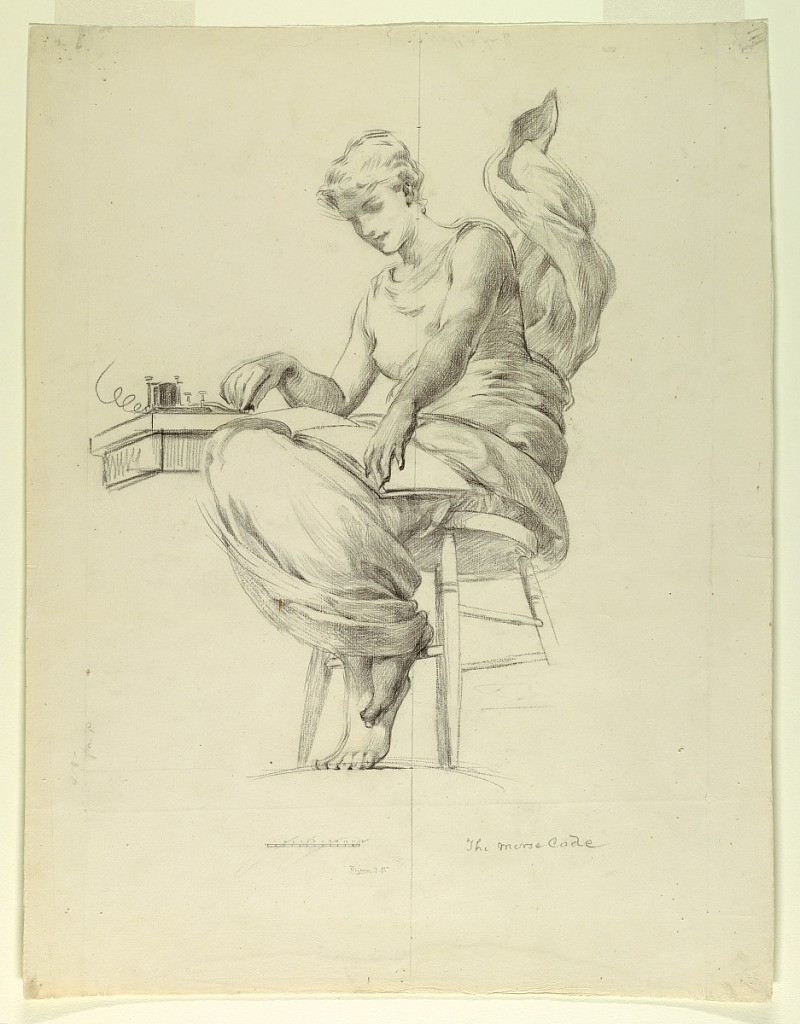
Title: The Morse Code, Study for "Electricity as Applied to Commerce," Manufactures and Liberal Arts Building, World's Columbian Exposition, Chicago, IL
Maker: J. Carroll Beckwith, American, 1852–1917
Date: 1891–92
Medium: Black chalk and graphite on off-white paper
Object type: Drawing
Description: Draped figure of a woman seated on a stool, seen from below level of ground line, turned half-way toward left.  Across knees a folio, to left corner of which hand is held, while right hand rests on a telegraph key.  Center line drawn through figure.